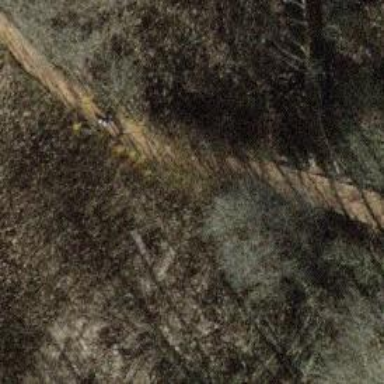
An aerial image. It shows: Path with surface of woodchips.